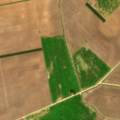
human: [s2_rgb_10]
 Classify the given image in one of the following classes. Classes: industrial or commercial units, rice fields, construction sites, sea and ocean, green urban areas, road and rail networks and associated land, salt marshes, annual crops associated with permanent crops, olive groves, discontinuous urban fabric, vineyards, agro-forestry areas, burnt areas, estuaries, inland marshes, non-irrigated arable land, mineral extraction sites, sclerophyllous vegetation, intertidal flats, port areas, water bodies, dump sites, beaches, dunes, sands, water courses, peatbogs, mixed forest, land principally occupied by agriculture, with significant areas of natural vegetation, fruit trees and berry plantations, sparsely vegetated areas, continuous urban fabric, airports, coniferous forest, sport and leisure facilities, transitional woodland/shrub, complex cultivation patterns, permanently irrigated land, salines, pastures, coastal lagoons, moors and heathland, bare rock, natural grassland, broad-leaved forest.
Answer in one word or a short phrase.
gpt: non-irrigated arable land, fruit trees and berry plantations